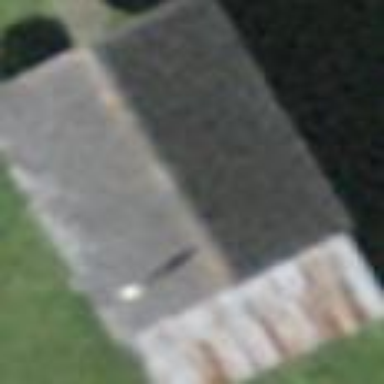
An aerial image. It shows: Building with tile roof.